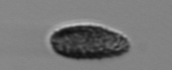
Label: Pseudochattonella_farcimen